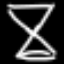
Label: hourglass